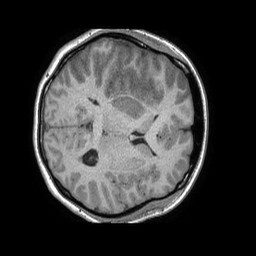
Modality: T1w
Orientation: axial
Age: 26
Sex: female
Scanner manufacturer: philips
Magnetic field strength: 1.5 T
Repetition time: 0.008056 s
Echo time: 0.003721 s